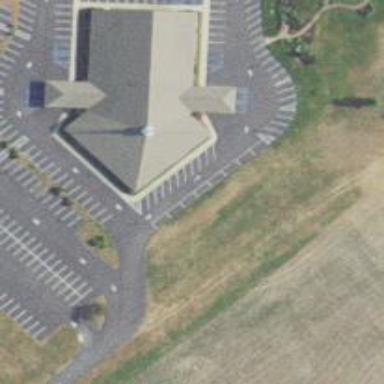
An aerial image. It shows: Building serving as place of worship.